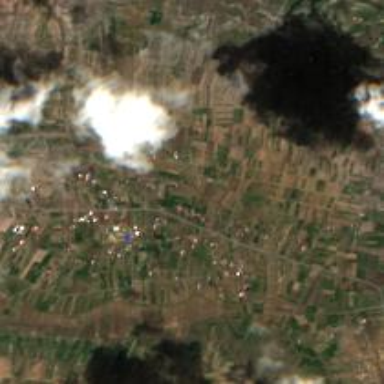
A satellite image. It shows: Village.